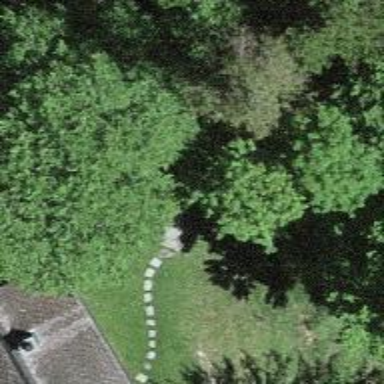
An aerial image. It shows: Set of steps on the road.